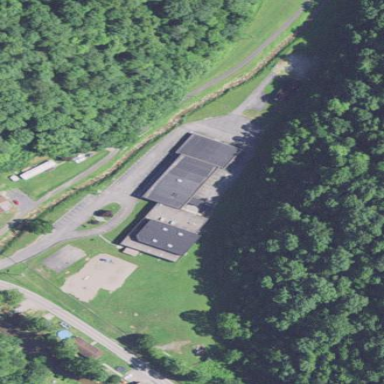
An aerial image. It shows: School.